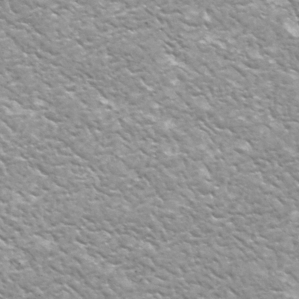
Label: frost